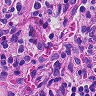
Metastatic tissue present: no